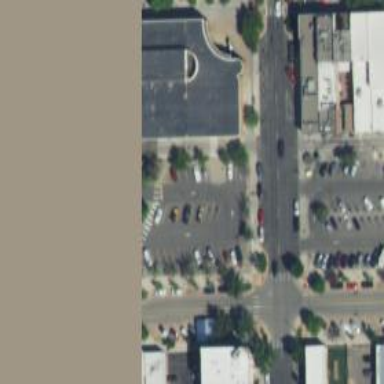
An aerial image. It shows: Parking space.